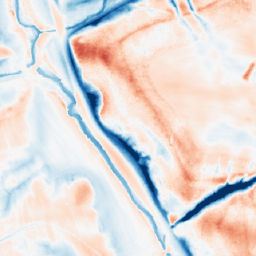
Category: classical
Decomposition family: gaussian_anisotropic
Decomposition parameters: sigma_x: 10
sigma_y: 10
Upsampling method: nearest
Upsampling parameters: scale: 2
Upsampling scale: 2